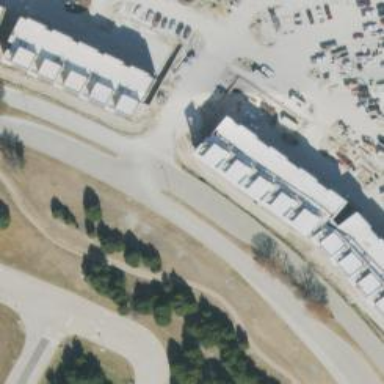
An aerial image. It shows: Tertiary road with separate sidewalks.